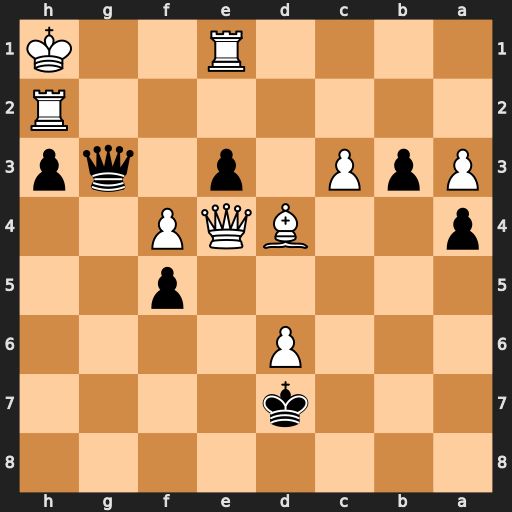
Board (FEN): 8/3k4/3P4/5p2/p2BQP2/PpP1p1qp/7R/4R2K
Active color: b
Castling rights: -
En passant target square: -
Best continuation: Qxe1#